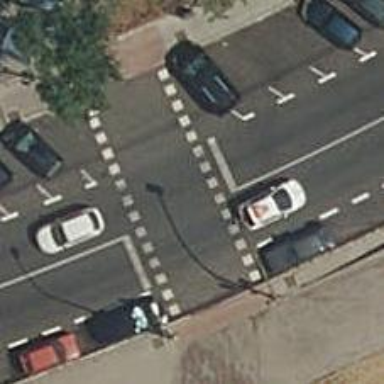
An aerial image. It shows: Zebra crossing with traffic signals. The crossing is marked by traffic lights.